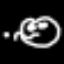
Label: frog